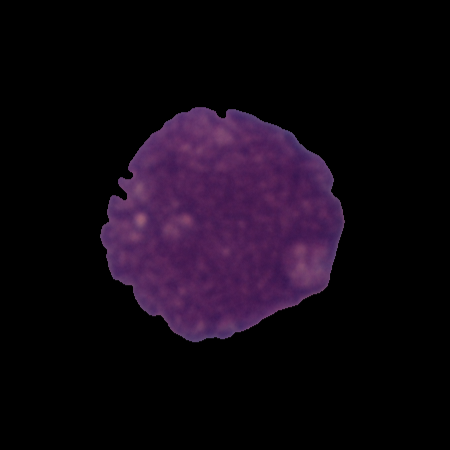
Label: cancer